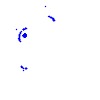
Particle: kaon